Question: As from the <URL>, I can see that this is a valid markup dl, dt, dd structure,
'''
<dl>
<dt>Name: </dt>
<dd>John Don</dd>
<dt>Age: </dt>
<dd>23</dd>
<dt>Gender: </dt>
<dd>Male</dd>
<dt>Day of Birth:</dt>
<dd>12th May 1986</dd>
</dl>
'''
but this only structure for a single person, what about multiple people/ persons? What about this below? I want to have a header and then followed by a list of items,
'''
<dl class="name-header">
<dt>Name: </dt>
<dt>Age: </dt>
<dt>Gender: </dt>
<dt>Day of Birth:</dt>
</dl>
<dl class="person-item">
<dd>John Don</dd>
<dd>23</dd>
<dd>Male</dd>
<dd>12th May 1986</dd>
</dl>
<dl class="person-item">
<dd>John Don</dd>
<dd>23</dd>
<dd>Male</dd>
<dd>12th May 1986</dd>
</dl>
'''
Thanks.

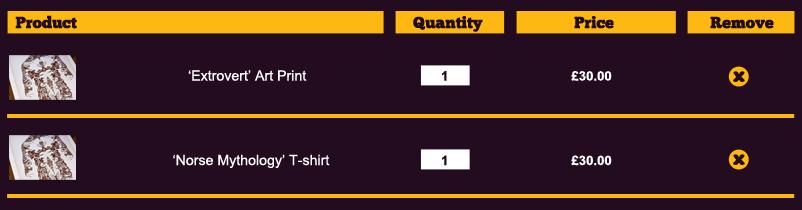
Answer: Consider a table:
'''
<table>
<tr>
<th>Name:</th>
<th>Age:</th>
<th>Gender:</th>
</tr>
<tr>
<td>John Don</td>
<td>23</td>
<td>Male</td>
</tr>
<tr>
<td>John Don II</td>
<td>53</td>
<td>Male</td>
</tr>
</table>
'''